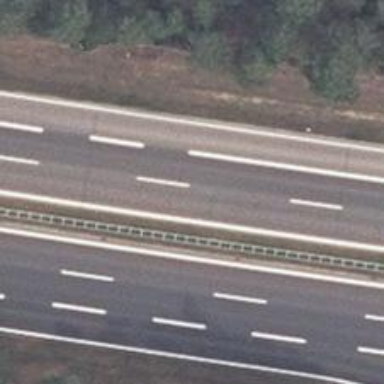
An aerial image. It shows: Asphalt motorway.